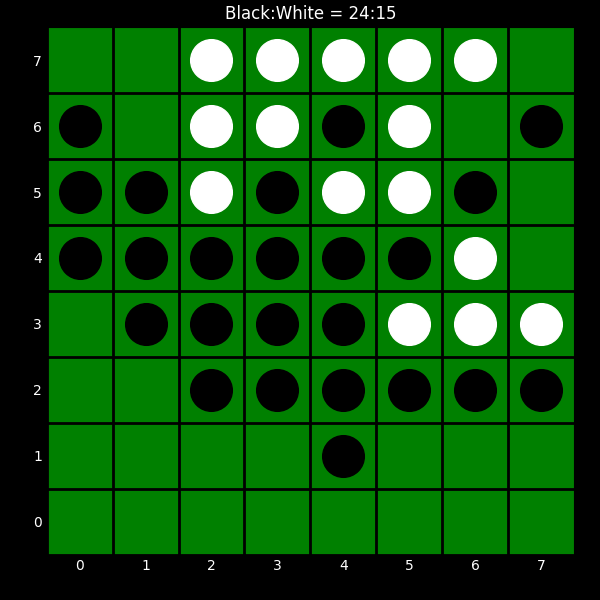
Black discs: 24
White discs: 15